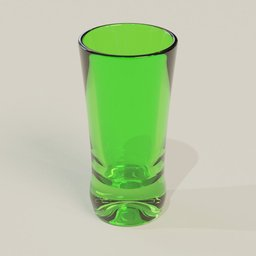
Label: tools